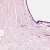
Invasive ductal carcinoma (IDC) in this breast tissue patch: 0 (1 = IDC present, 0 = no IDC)